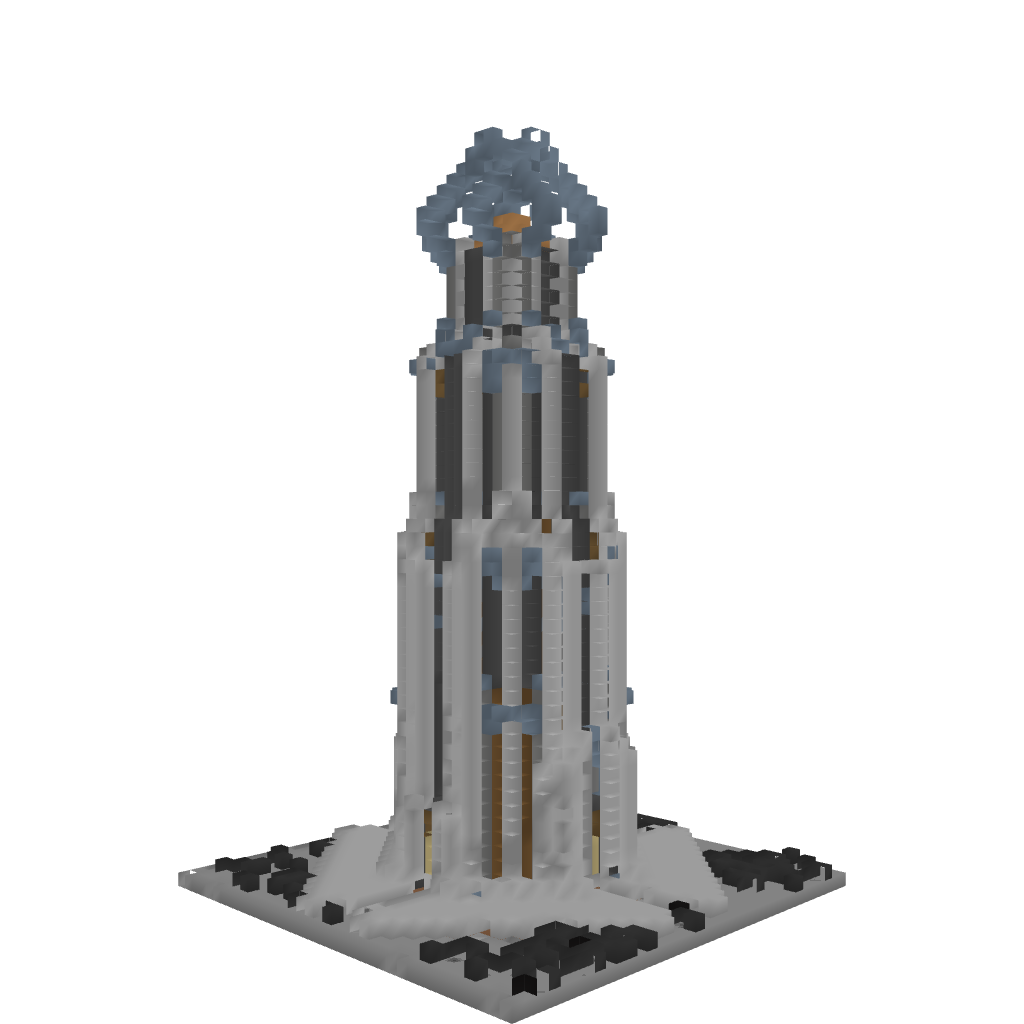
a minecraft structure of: Water Tower by iEdgy